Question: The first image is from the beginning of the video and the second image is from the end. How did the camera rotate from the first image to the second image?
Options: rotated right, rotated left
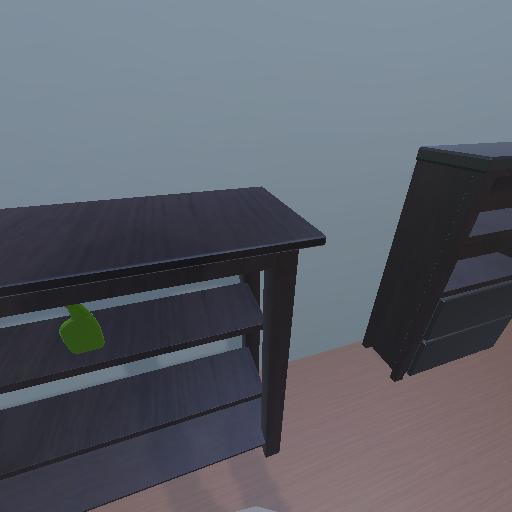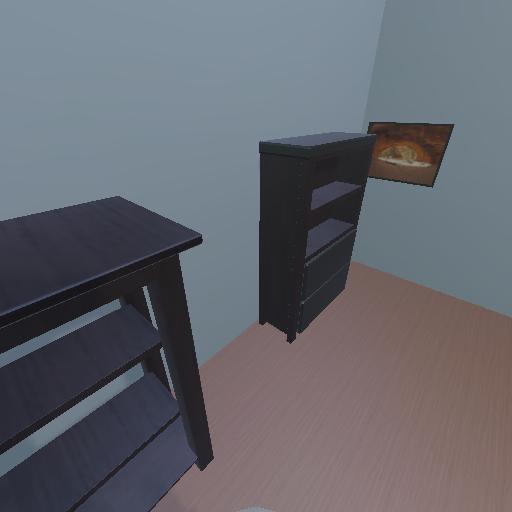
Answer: rotated right